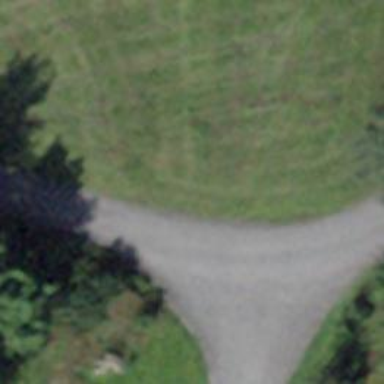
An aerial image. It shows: Track with grade 2 gravel surface.